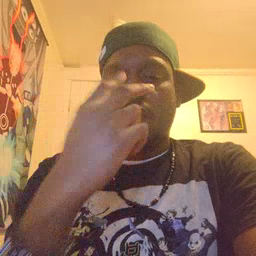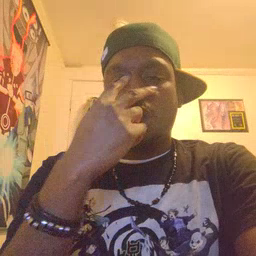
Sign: look